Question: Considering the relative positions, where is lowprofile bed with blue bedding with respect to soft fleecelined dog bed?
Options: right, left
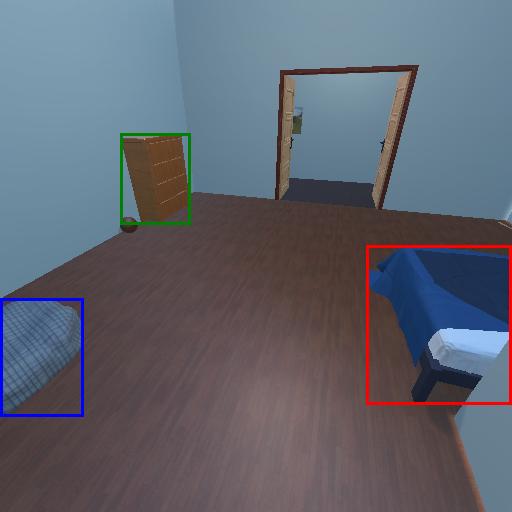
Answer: right